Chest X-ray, AP view. Patient: 44 years old, sex F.
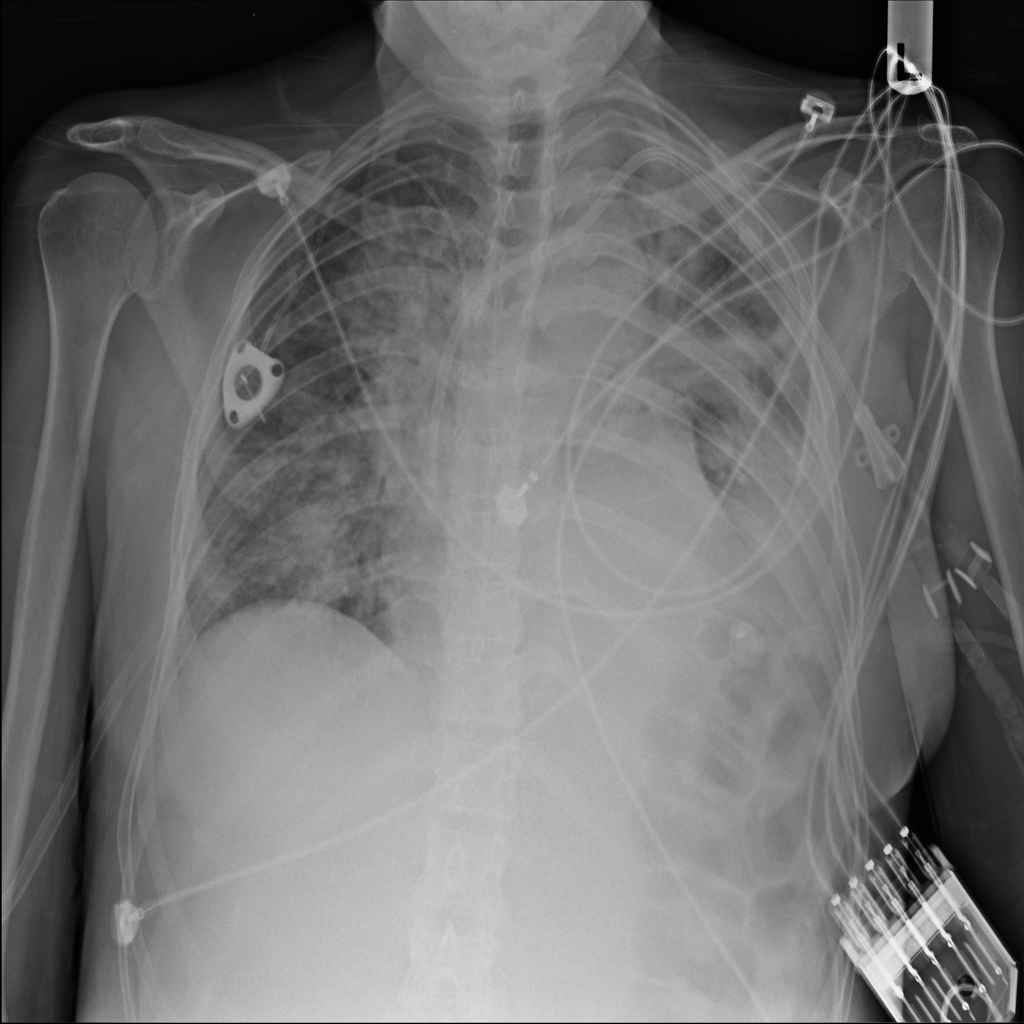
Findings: Effusion, Infiltration